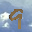
Label: 9